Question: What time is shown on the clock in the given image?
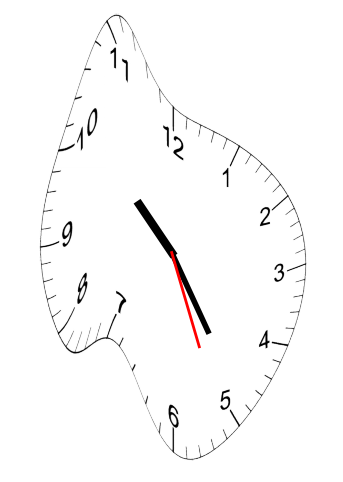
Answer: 10:24:26